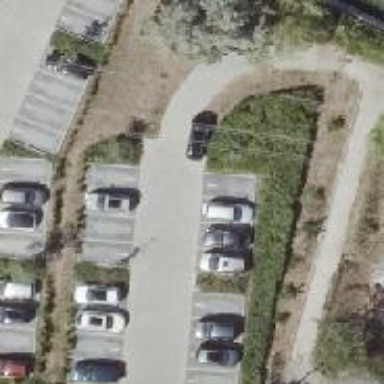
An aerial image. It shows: Parking aisle designated as service road.